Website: bh-photo
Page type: customer-info-address
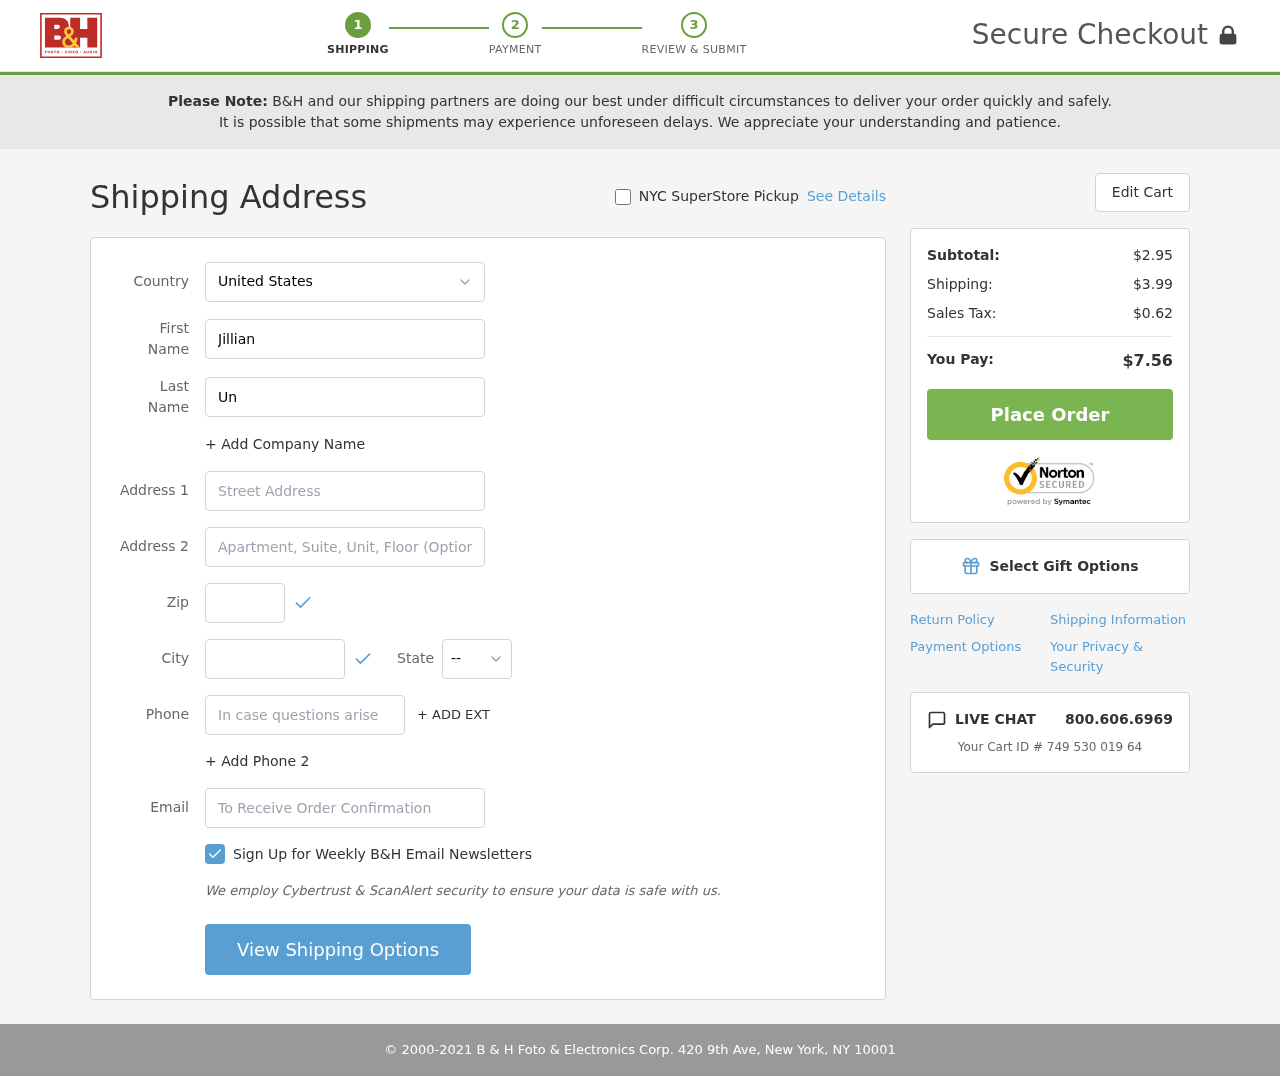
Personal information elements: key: PII_CITY
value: Justinborough
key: PII_COUNTRY
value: United States
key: PII_EMAIL
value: jillian.underwood@yahoo.com
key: PII_FIRSTNAME
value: Jillian
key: PII_LASTNAME
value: Underwood
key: PII_PHONE
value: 6228339364
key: PII_POSTCODE
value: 19640
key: PII_STATE_ABBR
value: FM
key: PII_STREET
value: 5700 Jenkins Pine
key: PII_STREET2
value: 80086 Jenkins Path Apt. 539
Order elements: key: ORDER_SUBTOTAL
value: $2.95
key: ORDER_SHIPPING_COST
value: $3.99
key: ORDER_TAX
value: $0.62
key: ORDER_TOTAL
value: $7.56
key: ORDER_ID
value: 749 530 019 64